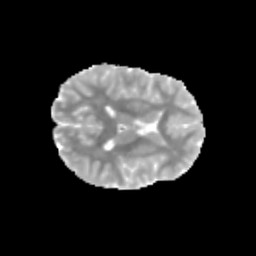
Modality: MD
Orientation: axial
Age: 11
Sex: female
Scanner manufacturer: siemens
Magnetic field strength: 3 T
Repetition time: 3.8 s
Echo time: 0.07 s